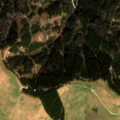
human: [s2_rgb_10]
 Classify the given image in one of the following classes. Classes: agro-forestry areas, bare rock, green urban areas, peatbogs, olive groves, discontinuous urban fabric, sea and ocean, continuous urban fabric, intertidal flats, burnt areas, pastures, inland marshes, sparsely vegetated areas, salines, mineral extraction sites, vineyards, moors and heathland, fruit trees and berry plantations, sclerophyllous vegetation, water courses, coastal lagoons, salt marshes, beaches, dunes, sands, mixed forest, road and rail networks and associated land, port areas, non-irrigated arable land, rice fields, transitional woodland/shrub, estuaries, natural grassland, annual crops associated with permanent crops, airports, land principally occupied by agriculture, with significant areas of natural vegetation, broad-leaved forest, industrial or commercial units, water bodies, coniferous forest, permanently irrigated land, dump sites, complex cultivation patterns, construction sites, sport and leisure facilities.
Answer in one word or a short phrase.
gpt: coniferous forest, mixed forest, natural grassland